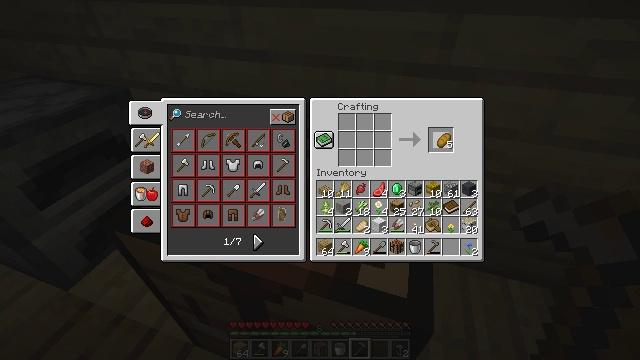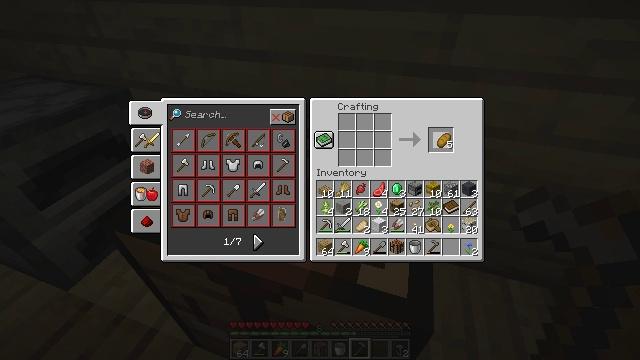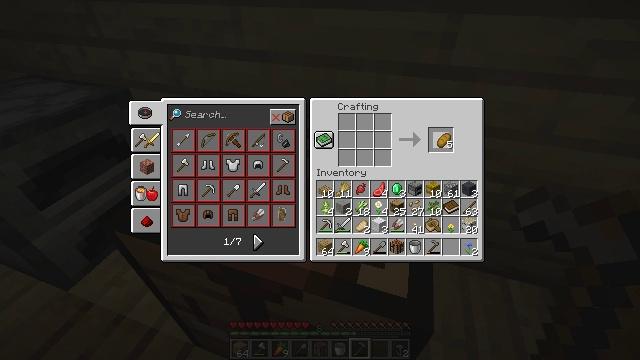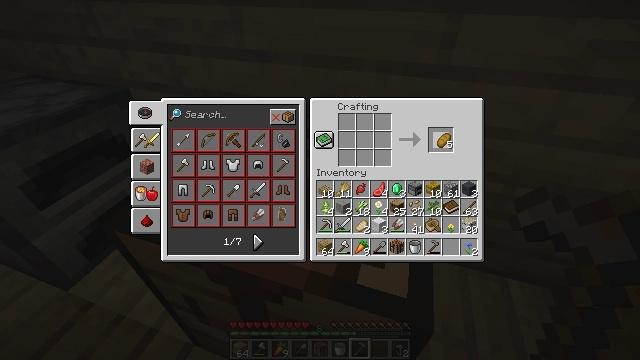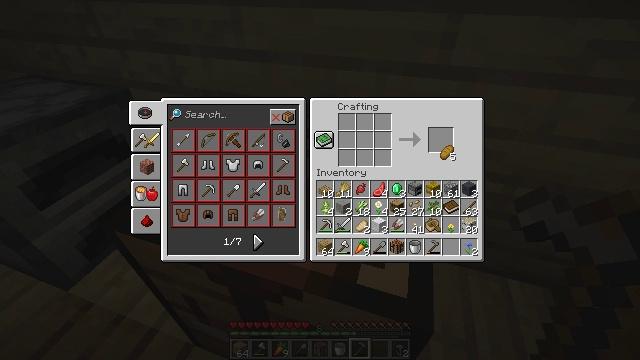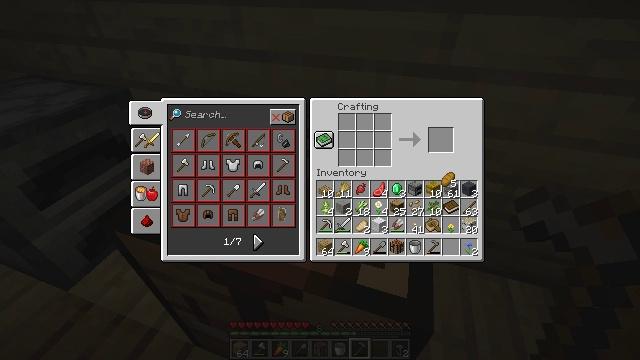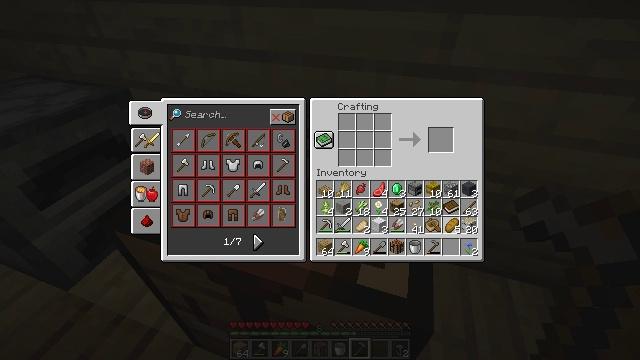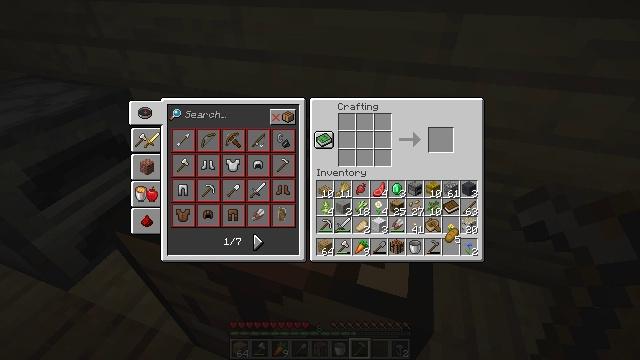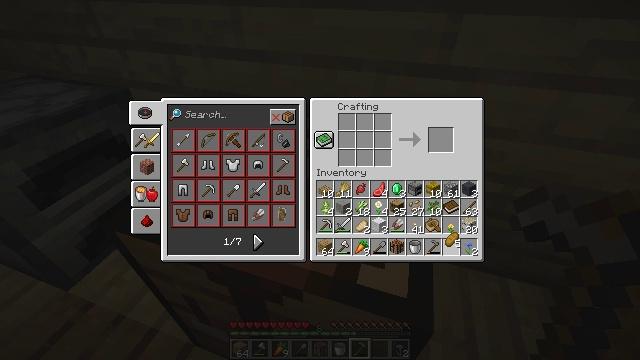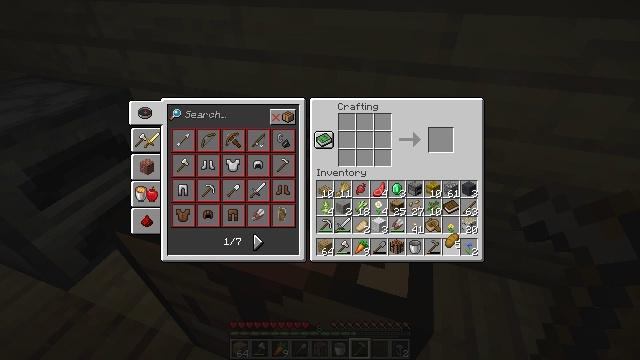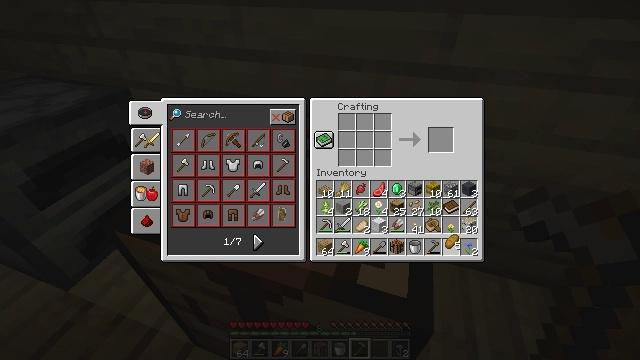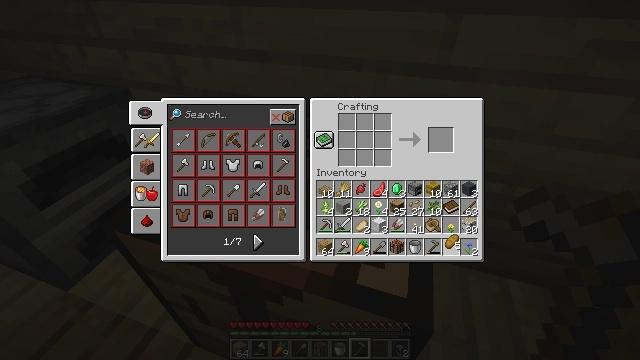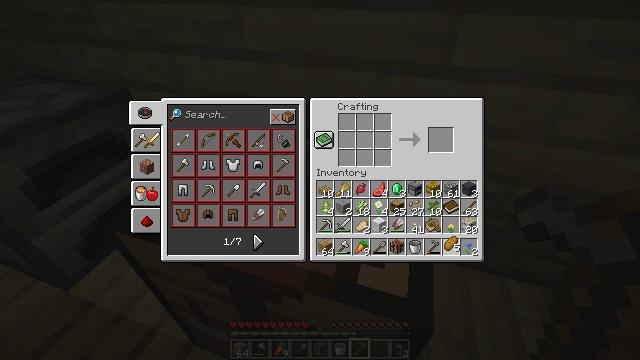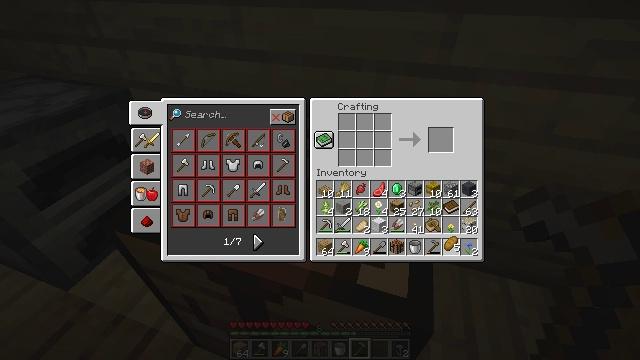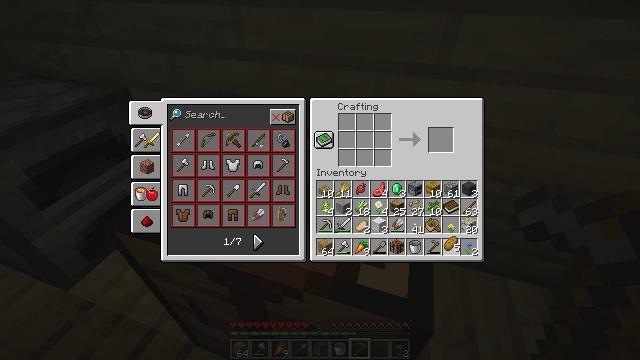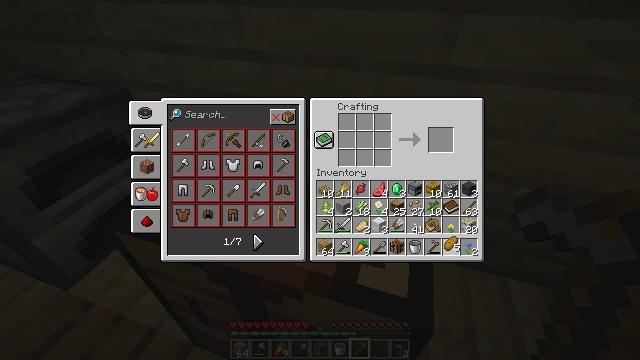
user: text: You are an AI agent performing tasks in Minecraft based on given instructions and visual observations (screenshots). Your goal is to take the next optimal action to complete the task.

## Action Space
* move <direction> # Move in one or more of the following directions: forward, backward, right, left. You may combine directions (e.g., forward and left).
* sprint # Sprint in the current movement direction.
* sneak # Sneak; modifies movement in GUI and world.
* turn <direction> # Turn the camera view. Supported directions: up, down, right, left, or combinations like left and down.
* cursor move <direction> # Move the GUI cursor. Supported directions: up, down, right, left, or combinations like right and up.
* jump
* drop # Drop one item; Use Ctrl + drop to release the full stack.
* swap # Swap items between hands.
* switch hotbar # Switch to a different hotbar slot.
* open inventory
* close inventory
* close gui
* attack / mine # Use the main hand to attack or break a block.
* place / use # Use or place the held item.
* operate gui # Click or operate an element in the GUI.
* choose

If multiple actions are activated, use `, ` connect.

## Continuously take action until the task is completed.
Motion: motion action
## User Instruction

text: Remove a bread from the inventory.
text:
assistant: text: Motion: open gui
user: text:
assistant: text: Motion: no_op
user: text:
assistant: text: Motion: no_op
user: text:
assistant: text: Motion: cursor move down
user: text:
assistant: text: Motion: cursor move down
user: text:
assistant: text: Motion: cursor move down
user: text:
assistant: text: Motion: cursor move down
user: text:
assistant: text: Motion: no_op
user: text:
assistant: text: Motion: no_op
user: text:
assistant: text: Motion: no_op
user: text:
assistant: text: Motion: no_op
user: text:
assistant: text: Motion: no_op
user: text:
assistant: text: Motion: no_op
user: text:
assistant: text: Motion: no_op
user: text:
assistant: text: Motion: no_op
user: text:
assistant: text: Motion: operate gui
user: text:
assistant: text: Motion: operate gui
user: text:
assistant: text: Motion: operate gui
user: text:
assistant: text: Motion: no_op
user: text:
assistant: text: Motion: no_op
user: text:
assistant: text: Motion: no_op
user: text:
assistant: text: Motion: no_op
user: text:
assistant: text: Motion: cursor move left
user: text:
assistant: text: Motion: cursor move left
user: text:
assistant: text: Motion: cursor move left
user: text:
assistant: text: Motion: cursor move left
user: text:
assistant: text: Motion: cursor move left
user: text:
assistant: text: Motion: cursor move left and up
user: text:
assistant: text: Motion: cursor move left
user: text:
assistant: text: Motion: no_op